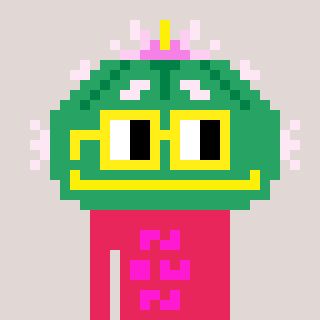
a pixel art character with square yellow glasses, a peyote-shaped head and a redpinkish-colored body on a warm background